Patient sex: M
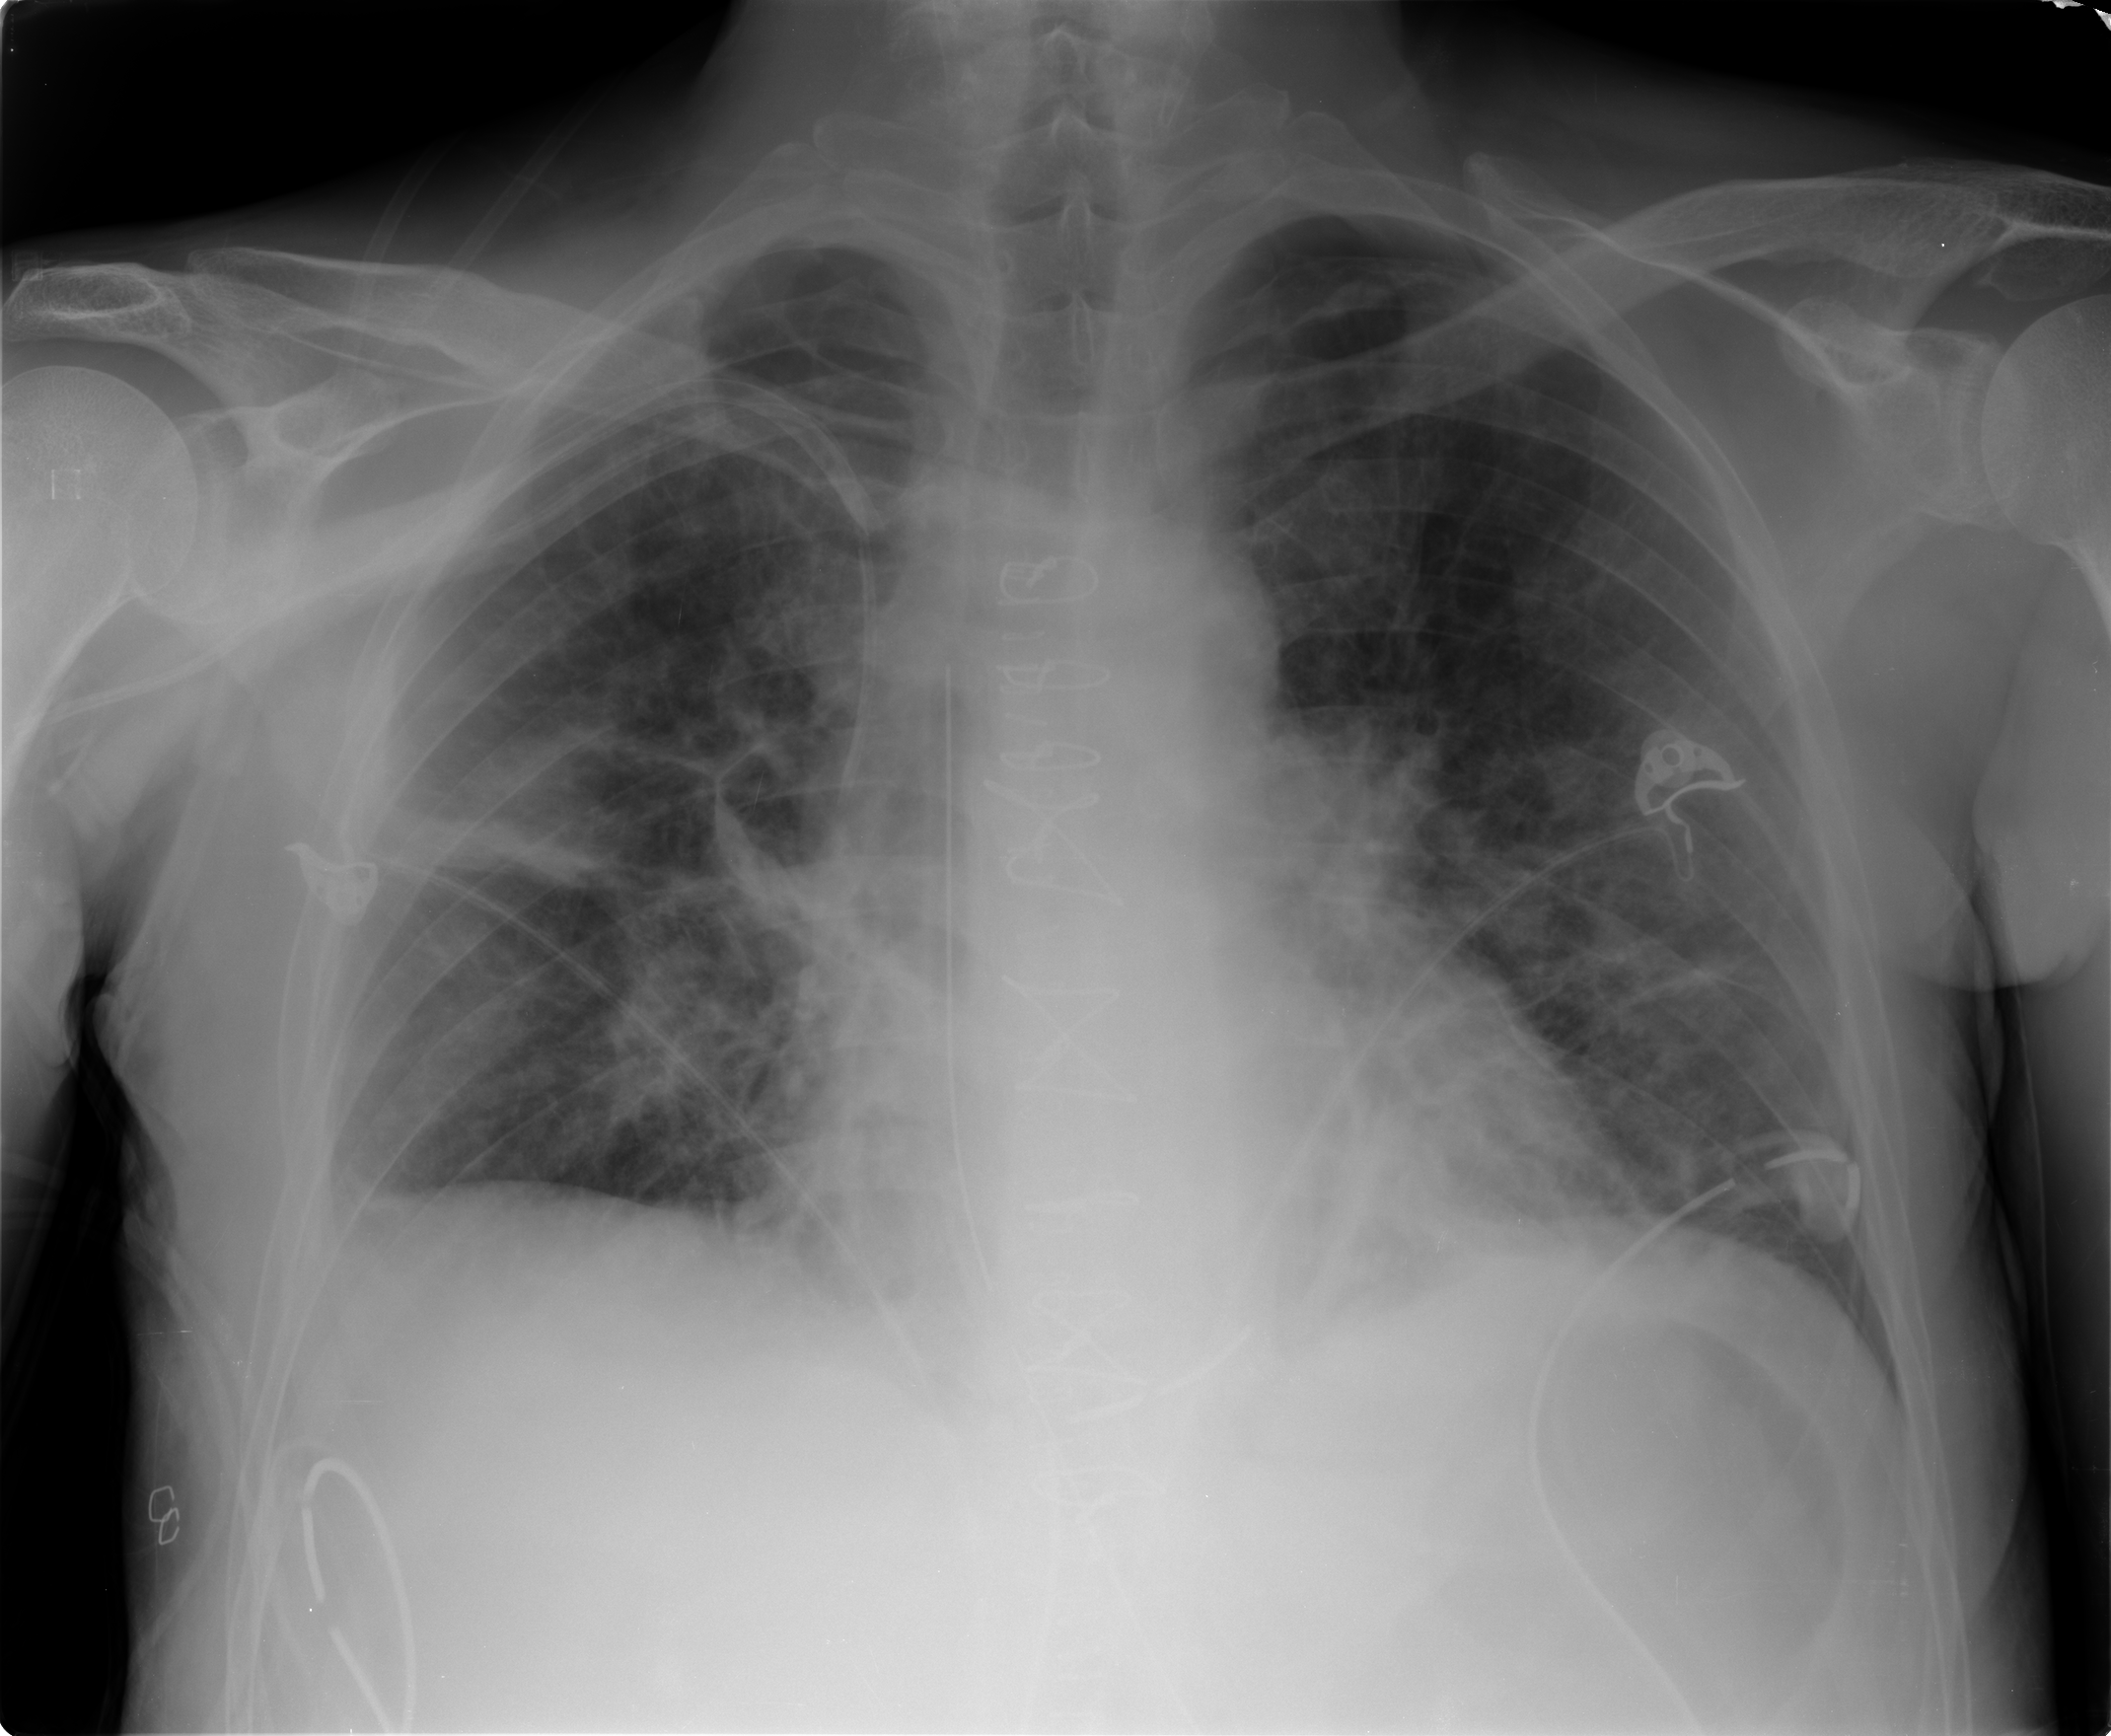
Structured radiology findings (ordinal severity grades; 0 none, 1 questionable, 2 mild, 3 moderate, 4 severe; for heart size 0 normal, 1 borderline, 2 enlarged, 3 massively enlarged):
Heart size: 0
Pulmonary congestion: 0
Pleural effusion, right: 1
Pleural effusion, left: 0
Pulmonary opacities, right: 0
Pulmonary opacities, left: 0
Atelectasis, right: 2
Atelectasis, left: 2